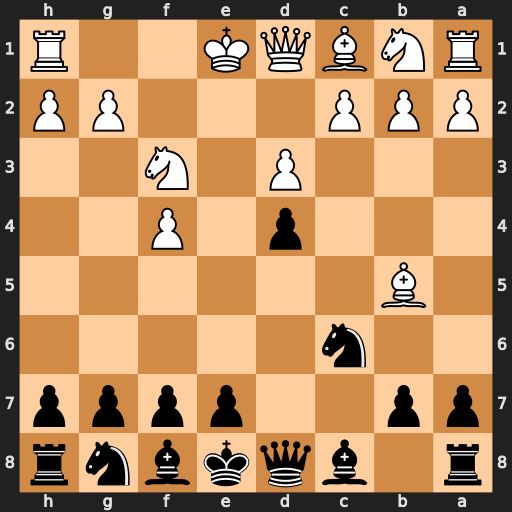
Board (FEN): r1bqkbnr/pp2pppp/2n5/1B6/3p1P2/3P1N2/PPP3PP/RNBQK2R
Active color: b
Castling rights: KQkq
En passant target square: -
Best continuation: Qa5+ c3 Qxb5